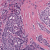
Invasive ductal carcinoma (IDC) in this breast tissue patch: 1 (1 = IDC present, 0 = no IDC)